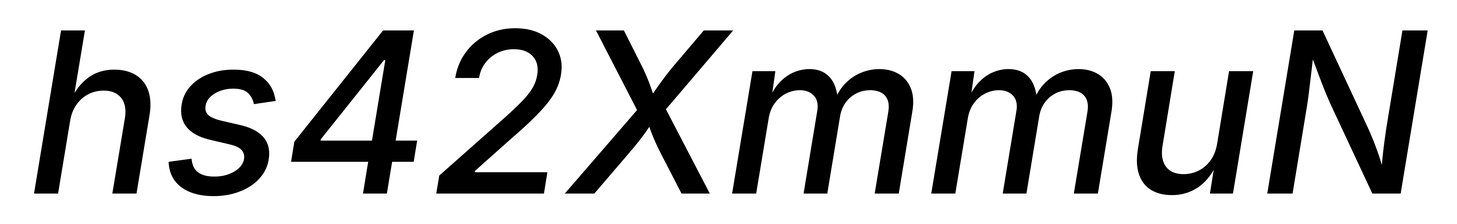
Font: Inter-Italic_Medium_Italic